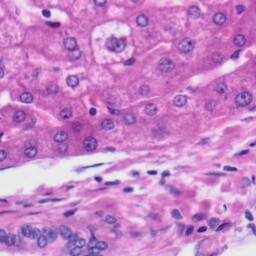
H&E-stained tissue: Liver